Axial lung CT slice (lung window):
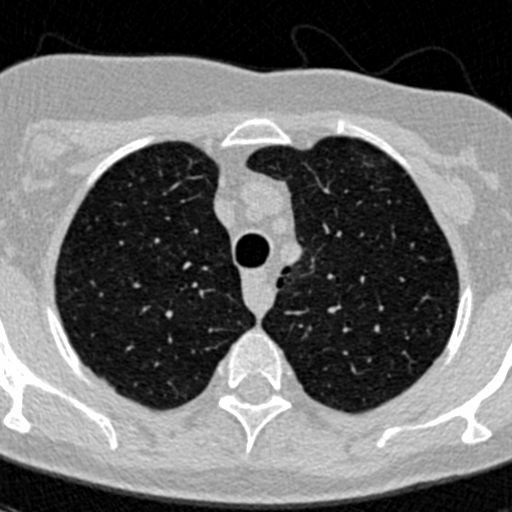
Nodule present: no